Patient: sex F, age 82
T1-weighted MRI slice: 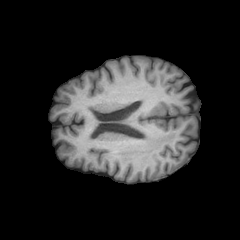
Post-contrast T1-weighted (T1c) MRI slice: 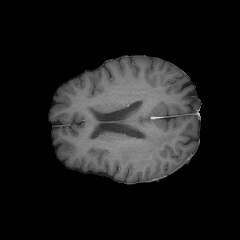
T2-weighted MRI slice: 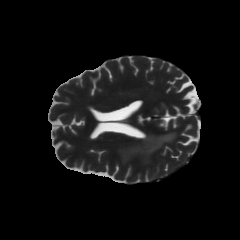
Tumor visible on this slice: yes
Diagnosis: Glioblastoma, IDH-wildtype
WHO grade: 4